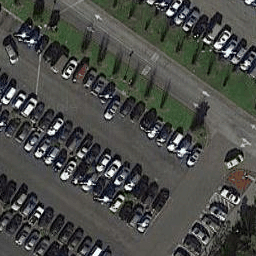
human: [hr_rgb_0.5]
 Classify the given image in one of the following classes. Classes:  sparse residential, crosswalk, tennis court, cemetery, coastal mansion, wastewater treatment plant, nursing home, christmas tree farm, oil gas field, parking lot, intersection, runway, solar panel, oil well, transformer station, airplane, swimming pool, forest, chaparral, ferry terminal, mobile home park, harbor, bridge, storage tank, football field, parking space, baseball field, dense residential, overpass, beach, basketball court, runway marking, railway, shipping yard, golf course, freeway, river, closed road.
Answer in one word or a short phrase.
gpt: parking lot